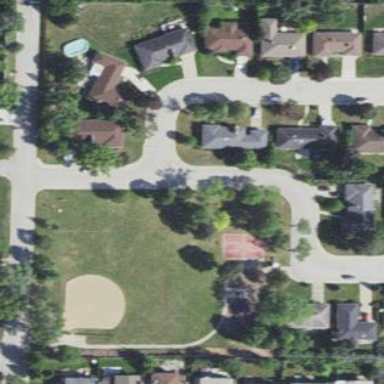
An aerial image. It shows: Baseball pitch for leisure land activities.